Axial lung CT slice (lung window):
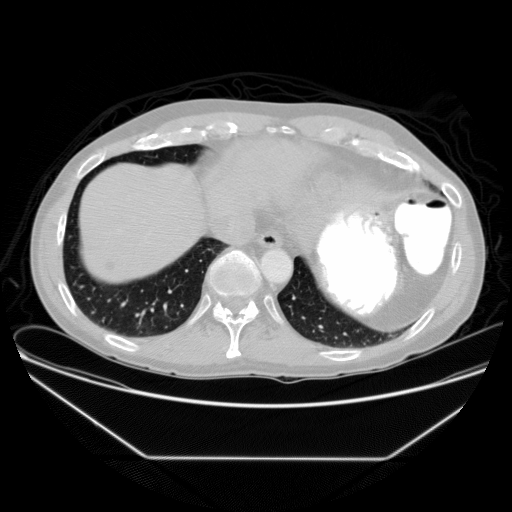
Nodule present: no